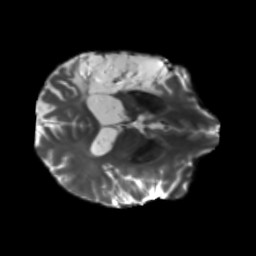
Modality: T2w
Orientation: axial
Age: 47
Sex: male
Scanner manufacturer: siemens
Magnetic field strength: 3 T
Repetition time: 5.25 s
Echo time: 0.08 s